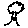
Label: tree